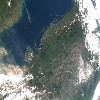
Label: land